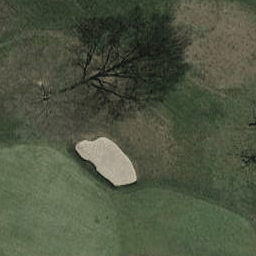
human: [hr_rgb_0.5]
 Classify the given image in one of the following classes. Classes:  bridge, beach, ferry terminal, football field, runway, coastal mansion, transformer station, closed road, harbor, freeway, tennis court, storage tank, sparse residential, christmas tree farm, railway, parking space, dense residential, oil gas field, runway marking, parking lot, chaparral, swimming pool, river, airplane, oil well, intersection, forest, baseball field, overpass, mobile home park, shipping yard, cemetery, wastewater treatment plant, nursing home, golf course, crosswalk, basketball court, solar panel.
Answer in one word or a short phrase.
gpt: golf course